Question: How can I push the bottom margin up with about 5 pixels using css?
<URL> is the example about what I want to achieve:

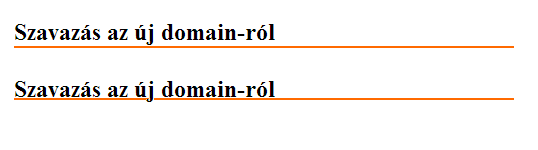
Answer: Although you can do using 'line-height', it might screw up the next lines. So I suggest this:
'''
h1 {
font-size: 24px;
border-bottom: 2px solid #FF6A00;
/* proposing line height + padding */
line-height: 20px;
margin-bottom: 5px;
}
'''